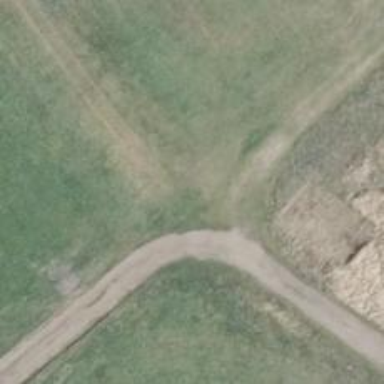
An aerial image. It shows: Track road with grade4 tracktype.